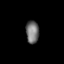
Tissue: lung
Cell type: T cells
Senescence score: 0.132
Nuclear area (px): 289
Mean DAPI intensity: 113.754